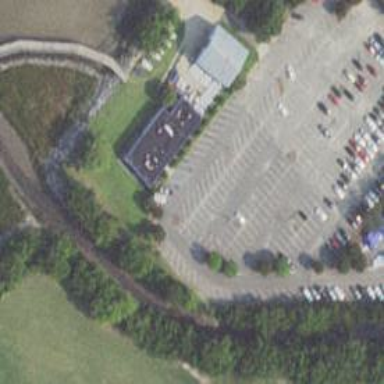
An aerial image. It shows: Parking space is available.